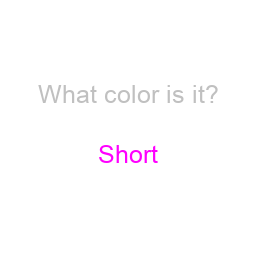
Color: magenta
Background color: white
Question text color: silver